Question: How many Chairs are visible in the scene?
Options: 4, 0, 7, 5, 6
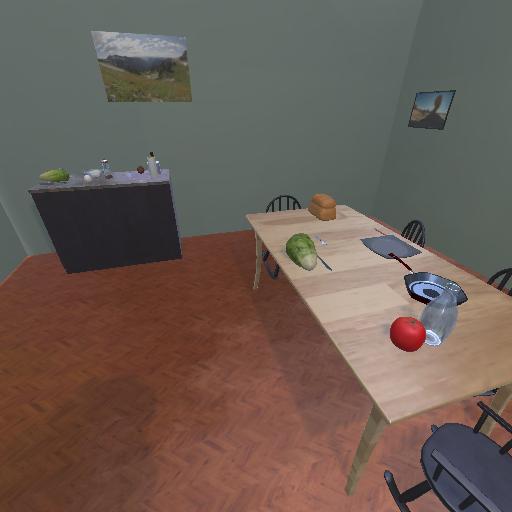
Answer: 4